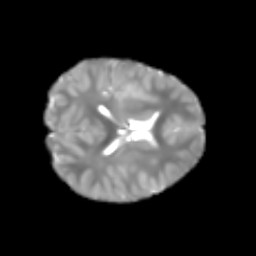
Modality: T2w
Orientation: axial
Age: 7
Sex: male
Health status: healthy